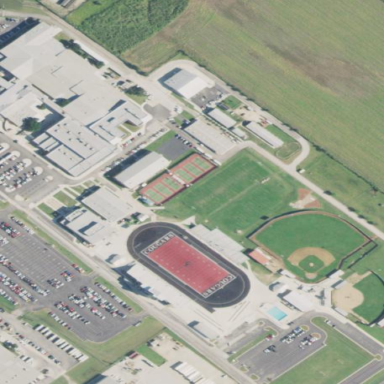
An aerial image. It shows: School.